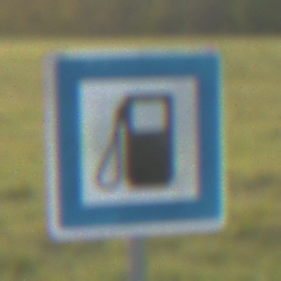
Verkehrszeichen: Tankstelle
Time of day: SunriseSunset
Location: Outdoor (Nature)
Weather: PartlyCloudy
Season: NotSpecified
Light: Natural